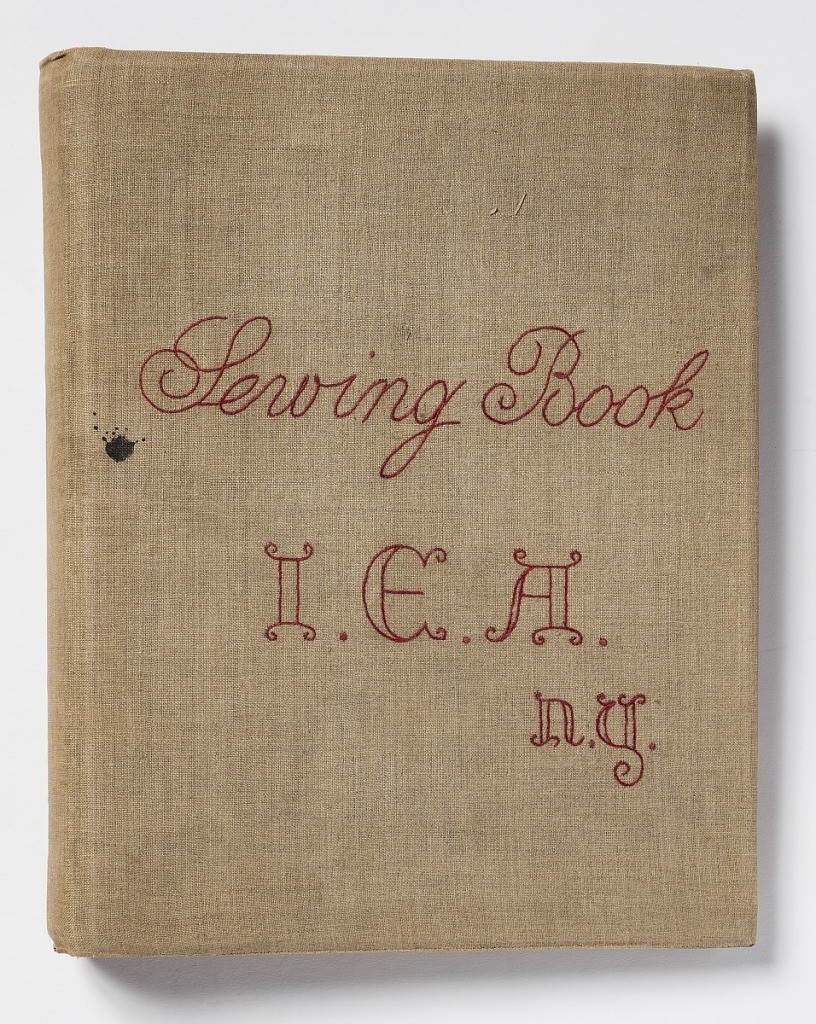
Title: Sewing Book, I.E.A., N.Y.
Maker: The Industrial Education Association
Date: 1886
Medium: Label: embroidered linen cover, ink on paper pages, cotton and linen samples embroidered with silk, metal fasteners
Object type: Sewing instruction book
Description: Small, bound sewing instruction book with hand-embroidered cover in red thread on natural linen. Inside the book, each left leaf contains a hand-written description of the sewing technique and its use. On the right, a small sample of the technique as executed by the student is attached to the page with small brass fasteners.